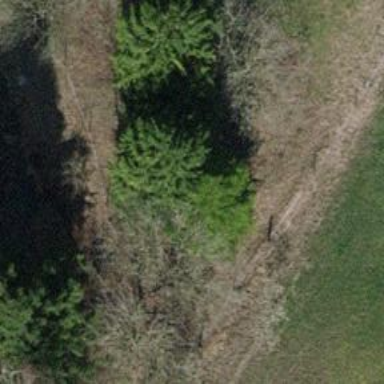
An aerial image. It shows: Evergreen tree with needle-leaved leaves.